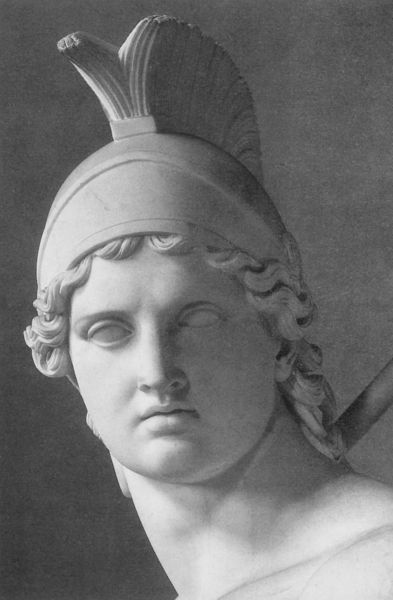
Titel: Giasone
Künstler: Bertel Thorvaldsen
Institution: Kopenhagen, Thorvaldsen Museum
Schlagwörter: feder, kopf, mann, weiß, brust, frau, grau, haar, marmor, mund, nase, paris, schwarz, stirn, alt, augen, federn, gesicht, mensch, stein, hals, busch, auge, haare, klassizismus, kinn, lippe, lippen, locke, locken, ohren, schulter, stock, engel, skulptur, statue, federbusch, wangen, italien, stab, monochrom, nacken, lanze, zopf, detail, büste, besen, bildhauerei, plastik, wange, foto, antike, lockig, soldat, helm, göttin, gedreht, rom, antik, griechisch, krieger, backe, antikisierend, speer, stange, gottheit, david, grieche, mamor, klassisch, michelangelo, ebenmäßig, pferdeschweif, ungefasst, helmzier, romulus, söldner, athener, ten, gedrecht, #helm, speer#, locking